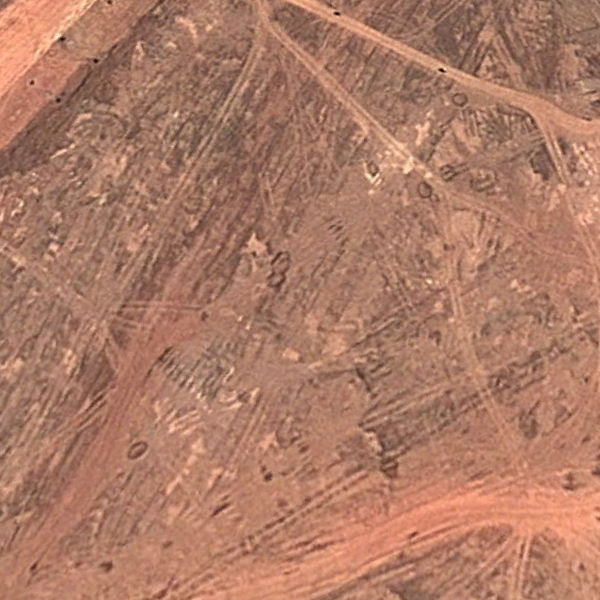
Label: BareLand